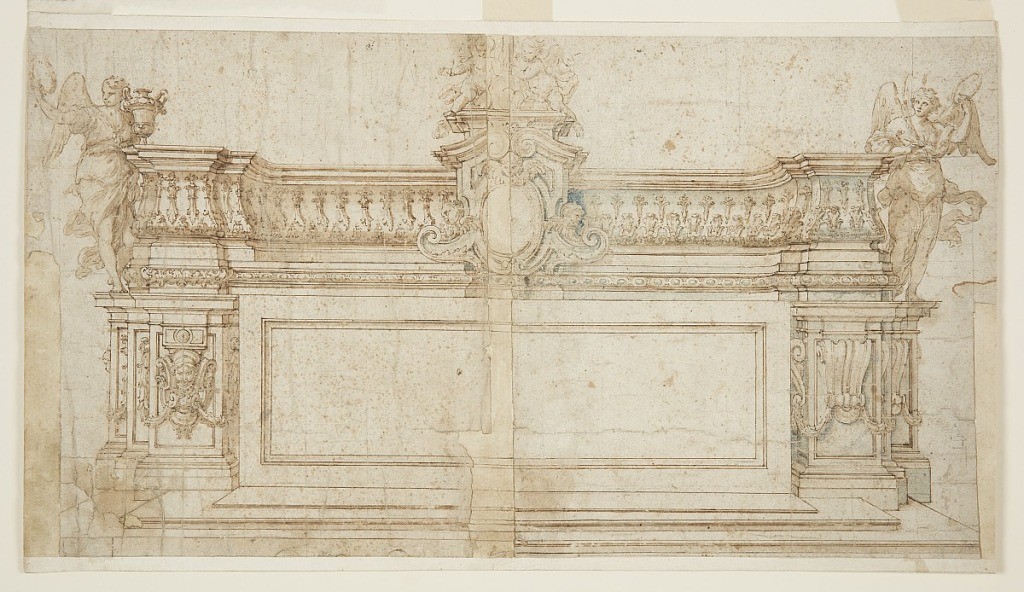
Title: Design for the Elevation of an Altar with Alternative Suggestions
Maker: Francesco Solimena, Italian, 1657–1747
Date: ca. 1700–40
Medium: Pen and ink, brush and blue and grey-blue water colors, graphite on paper.
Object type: Drawing
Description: Consisting of two separate pieces of paper; the left side of the central part is missing and has been added when the drawing was mounted. Three steps lead up to the mensa which is flanked by pilasters. Above is the high and richly moulded and decorated ledge, which is laterally projecting. In its center is the scrollwork frame showing three cherubim of the ovoidal tabernacle door. Above the frame, is a pedestal with angels and clouds. Two adult angels stand beside the ledge, leaning upon it. They raise wreaths with their outside hands. The right one also holds a palm branch. A vase stands beside the left one.